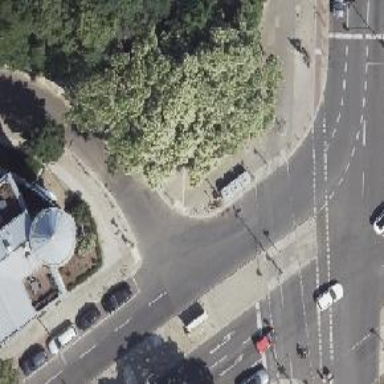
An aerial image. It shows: Asphalt footway with unmarked crossing.